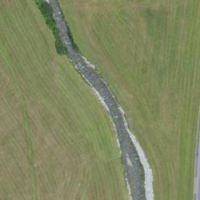
EUNIS habitat code: 26
Species observed at this site:
Rumex alpinus